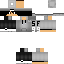
A male human skin with medium skin, wearing brown long hair dressed in a blue hoodie and black pants, featuring a closed mouth.